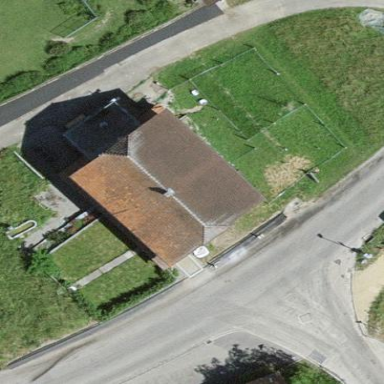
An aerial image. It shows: Farmyard area.